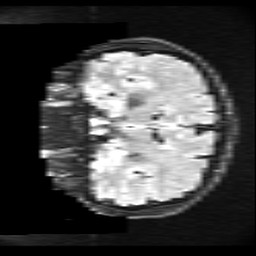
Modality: FLAIR
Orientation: coronal
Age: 31
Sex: male
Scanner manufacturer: ge
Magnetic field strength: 3 T
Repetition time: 11 s
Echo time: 0.1497 s